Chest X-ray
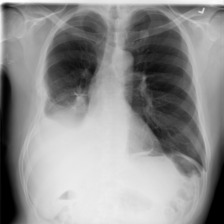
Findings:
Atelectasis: negative
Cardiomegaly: negative
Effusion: negative
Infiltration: positive
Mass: negative
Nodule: positive
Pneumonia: negative
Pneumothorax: negative
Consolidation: negative
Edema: negative
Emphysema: negative
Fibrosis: negative
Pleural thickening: negative
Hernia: negative